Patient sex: F
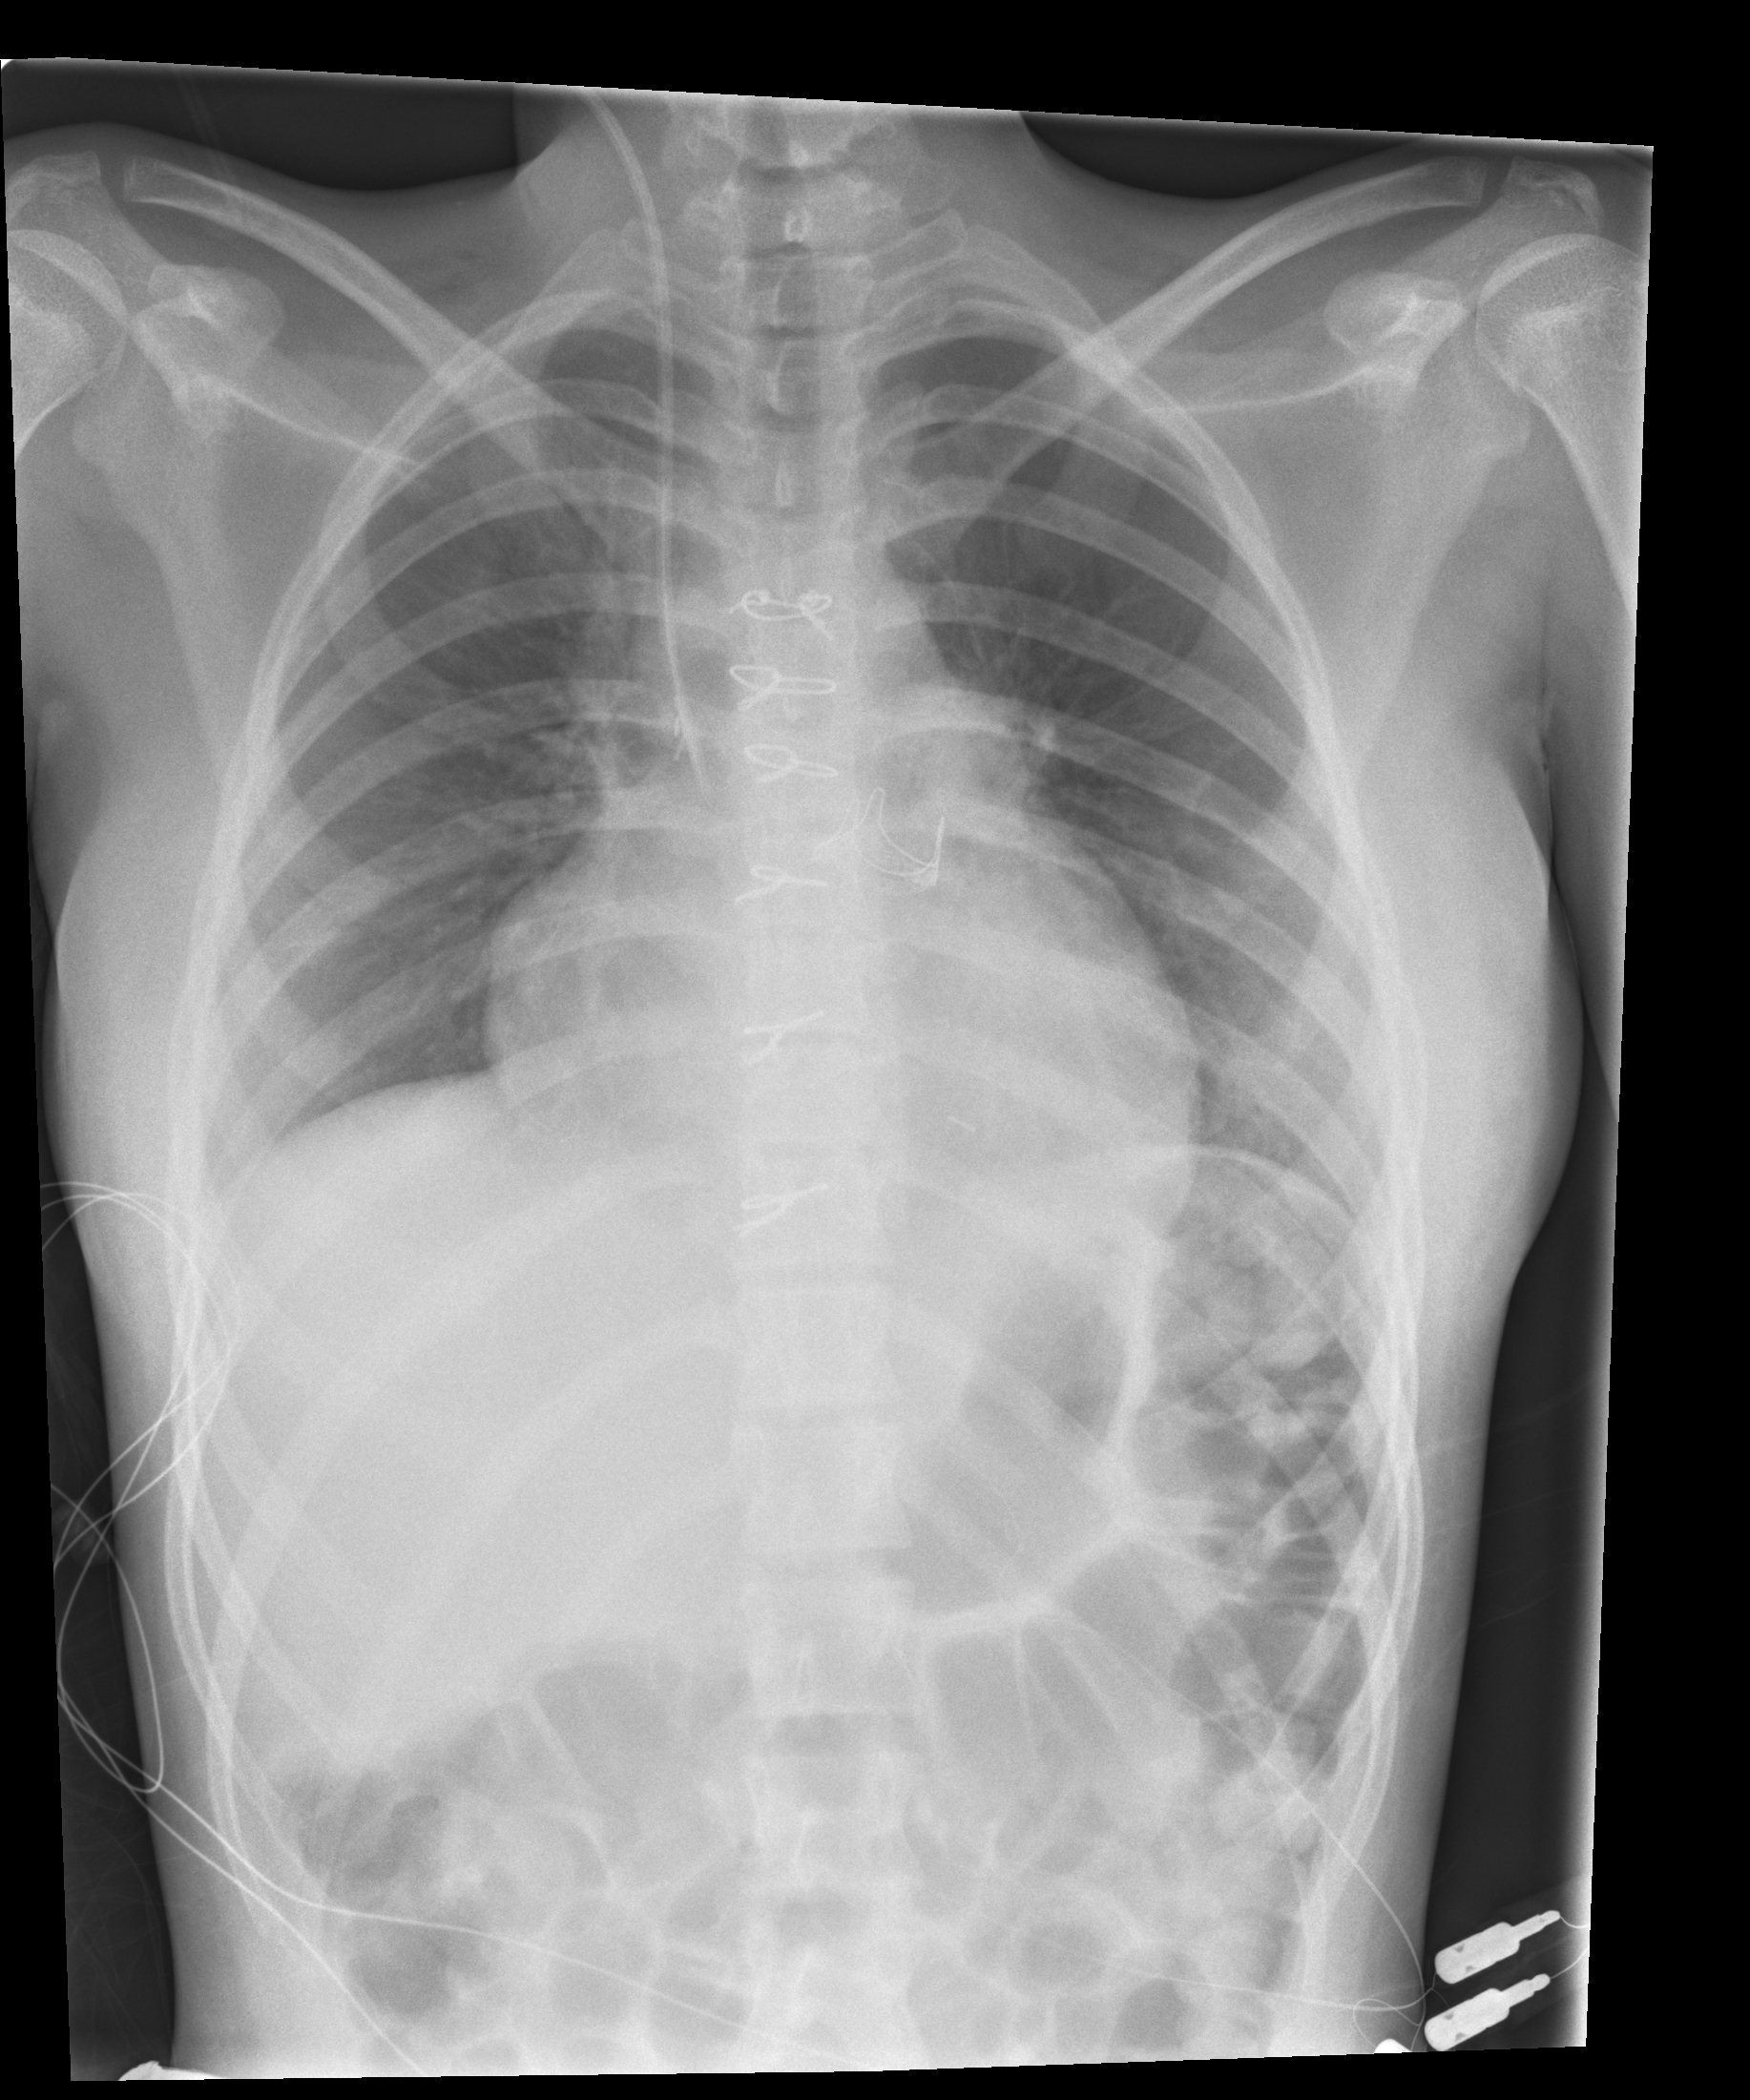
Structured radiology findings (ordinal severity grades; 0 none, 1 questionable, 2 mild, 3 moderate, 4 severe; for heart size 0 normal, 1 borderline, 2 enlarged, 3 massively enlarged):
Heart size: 0
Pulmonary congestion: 0
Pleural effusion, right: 0
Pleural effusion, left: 0
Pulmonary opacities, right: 0
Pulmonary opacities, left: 0
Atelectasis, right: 0
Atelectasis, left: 1